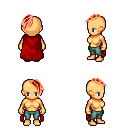
a pixel art fantasy rpg character, female body template, human, tanned skin, red cape, teal pants, red long mohawk hairstyle, four views (front, back, left, right), 2x2 character sprite sheet, small pixel art, hard edges, no anti-aliasing